Field crop: maize
Growth stage: 2
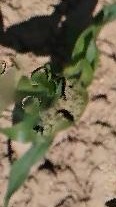
Species: maize